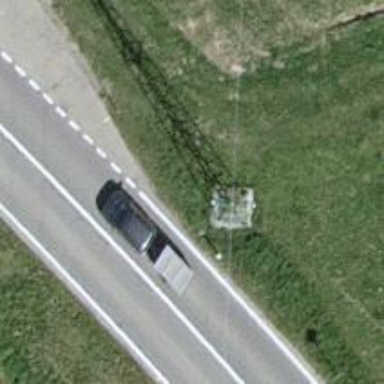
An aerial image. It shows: Three power lines with cables.